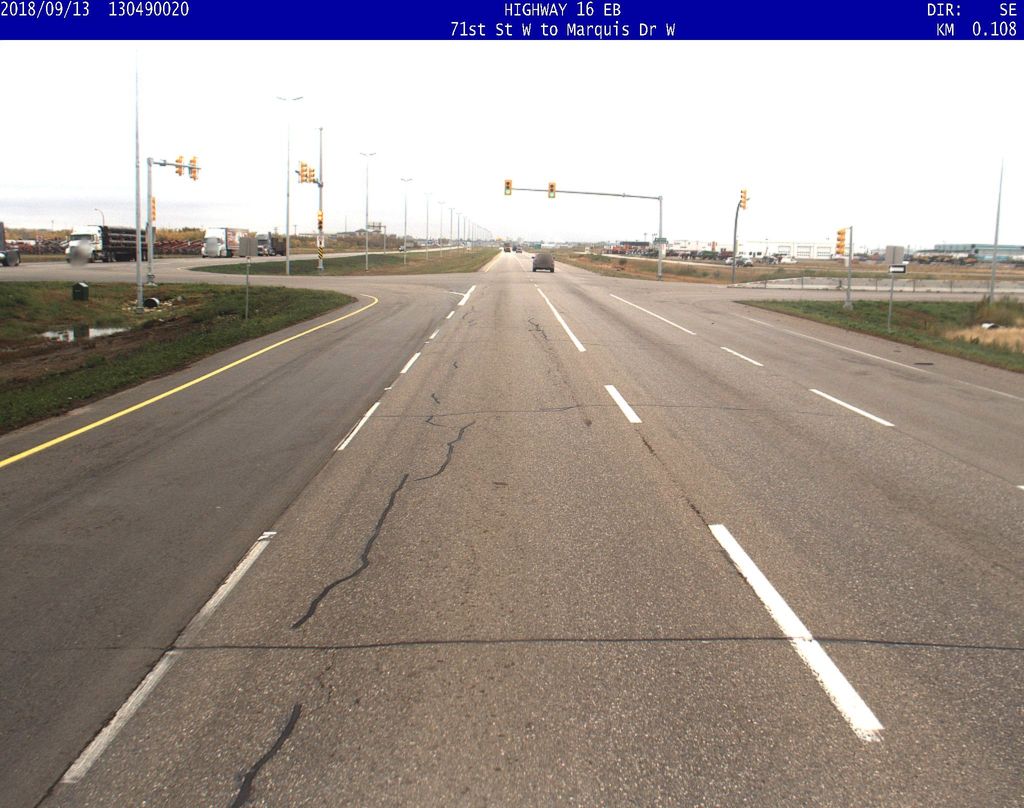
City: saskatoon